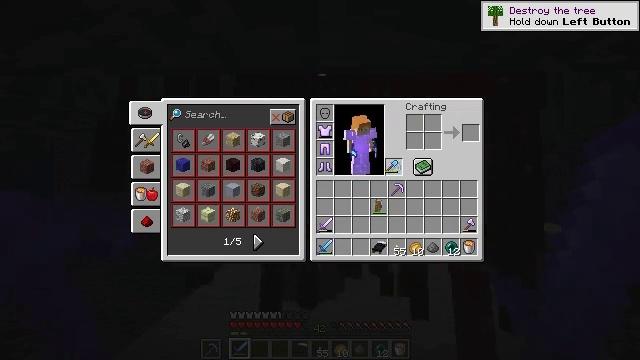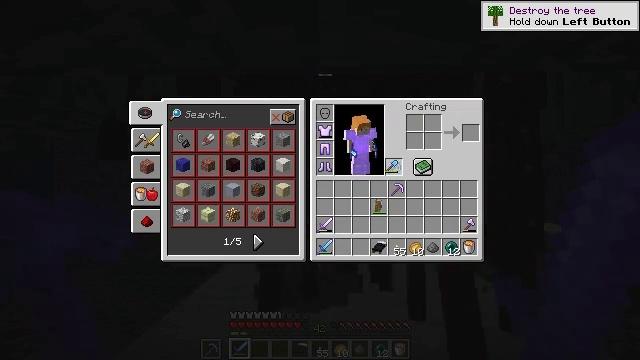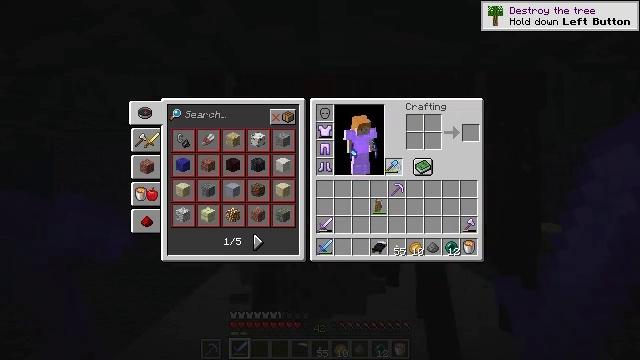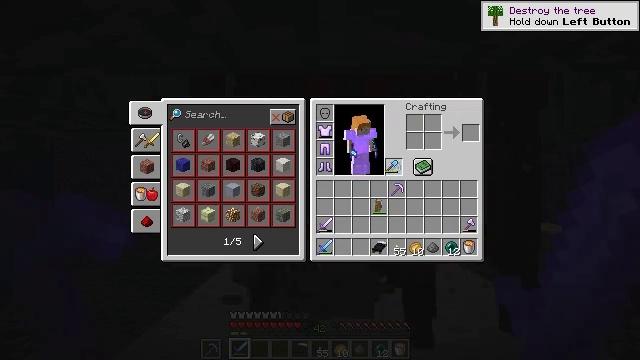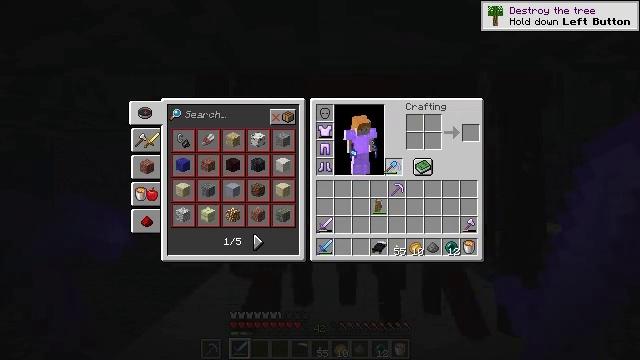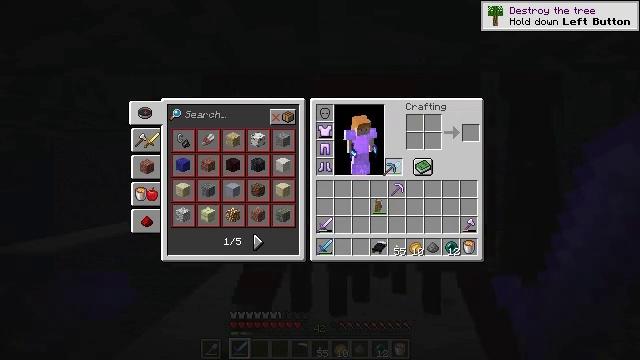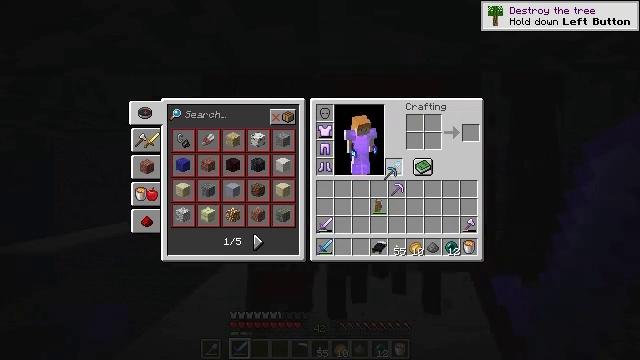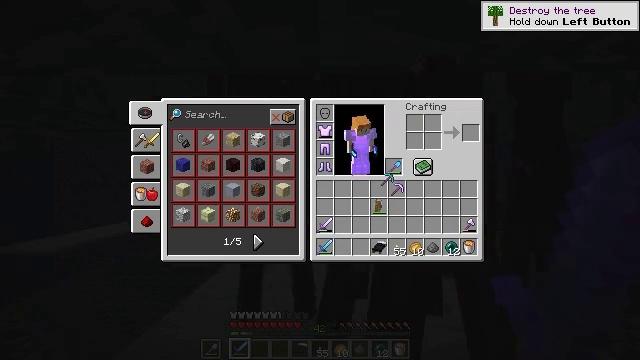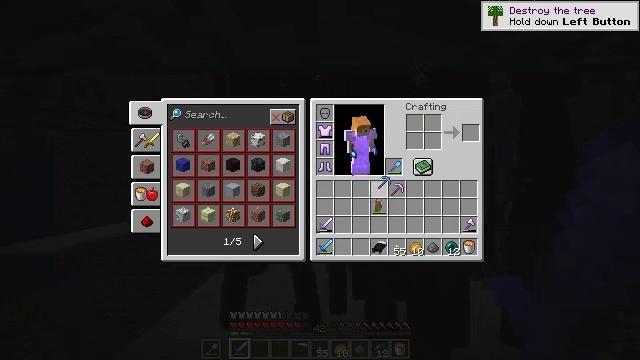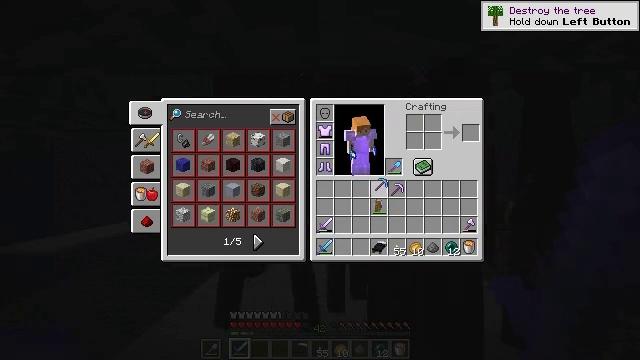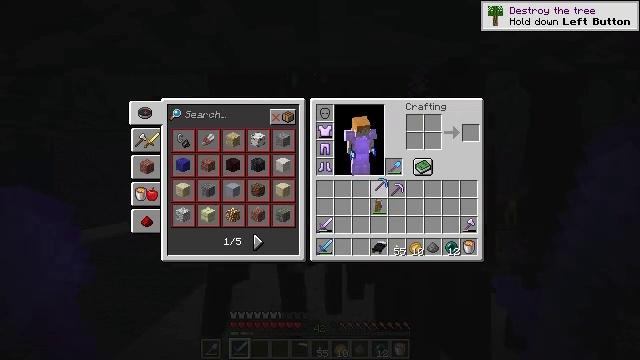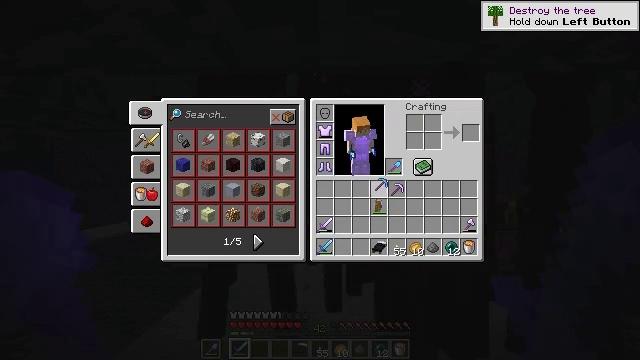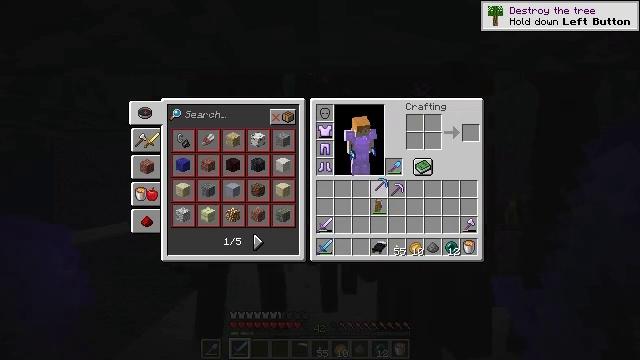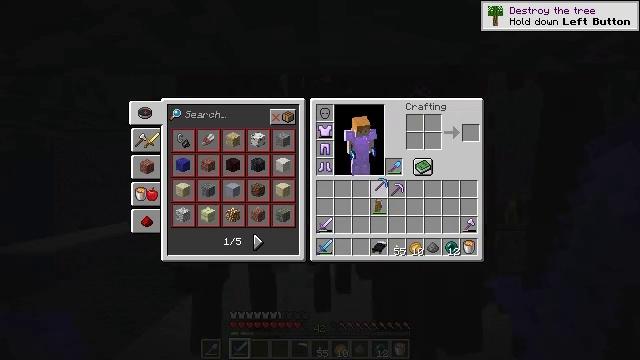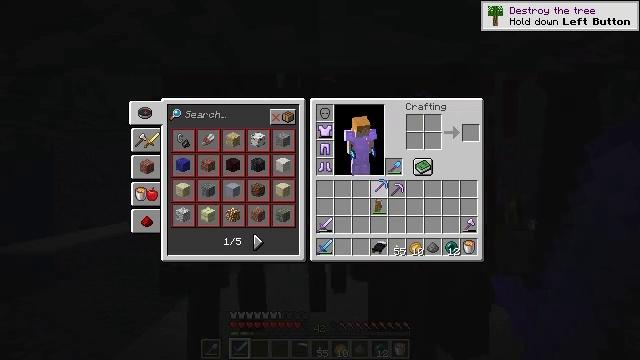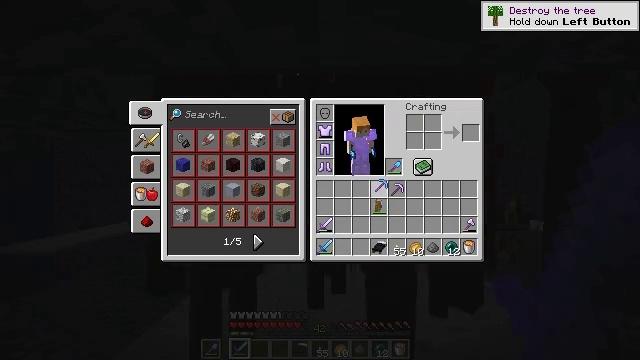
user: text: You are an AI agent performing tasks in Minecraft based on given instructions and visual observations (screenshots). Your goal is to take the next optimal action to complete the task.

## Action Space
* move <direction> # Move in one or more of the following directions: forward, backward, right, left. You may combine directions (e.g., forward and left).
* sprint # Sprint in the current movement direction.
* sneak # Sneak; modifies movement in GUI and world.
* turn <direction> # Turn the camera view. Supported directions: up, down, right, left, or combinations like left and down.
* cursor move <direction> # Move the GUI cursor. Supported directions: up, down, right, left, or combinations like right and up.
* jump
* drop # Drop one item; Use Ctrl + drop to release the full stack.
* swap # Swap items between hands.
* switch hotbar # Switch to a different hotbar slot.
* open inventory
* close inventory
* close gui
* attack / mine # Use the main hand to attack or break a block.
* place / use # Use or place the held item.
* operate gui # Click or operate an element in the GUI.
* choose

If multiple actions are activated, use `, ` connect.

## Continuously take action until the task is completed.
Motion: motion action
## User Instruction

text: Hunt the enderman.
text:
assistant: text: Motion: no_op
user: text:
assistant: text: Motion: operate gui
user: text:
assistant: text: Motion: operate gui
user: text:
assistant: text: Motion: operate gui
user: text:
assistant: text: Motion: no_op
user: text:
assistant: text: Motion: no_op
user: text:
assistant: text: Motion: no_op
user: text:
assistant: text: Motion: no_op
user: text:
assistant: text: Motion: no_op
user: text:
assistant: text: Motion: no_op
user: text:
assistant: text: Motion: no_op
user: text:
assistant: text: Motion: no_op
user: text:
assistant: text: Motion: operate gui
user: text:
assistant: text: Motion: operate gui
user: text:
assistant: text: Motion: operate gui
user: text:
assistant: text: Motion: operate gui
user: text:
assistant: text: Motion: no_op
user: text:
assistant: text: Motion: no_op
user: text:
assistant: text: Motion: no_op
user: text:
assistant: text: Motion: no_op
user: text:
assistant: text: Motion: close inventory
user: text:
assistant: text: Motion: close inventory
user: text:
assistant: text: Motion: close inventory
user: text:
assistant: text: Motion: no_op
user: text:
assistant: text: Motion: no_op
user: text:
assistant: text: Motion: attack / mine
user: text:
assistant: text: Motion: attack / mine
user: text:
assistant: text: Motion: attack / mine
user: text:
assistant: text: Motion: attack / mine
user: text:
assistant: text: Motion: no_op